Brain MRI, t2w sequence, axial 2D slice.
Patient: age 28, sex F, weight 95 kg, height 1.95 m
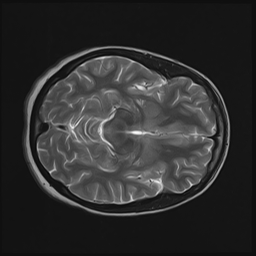